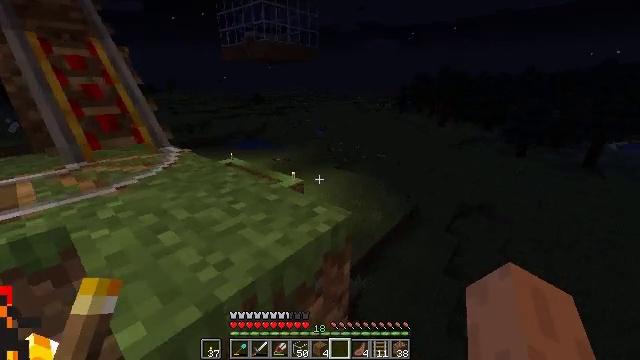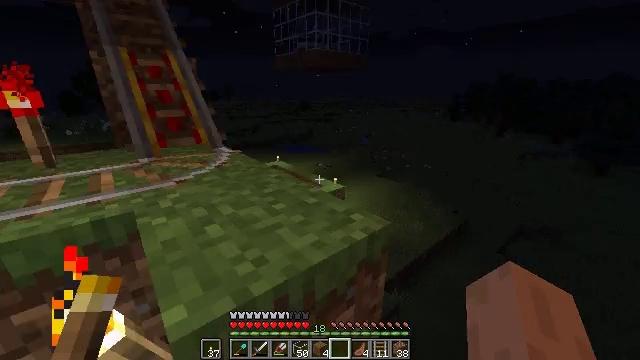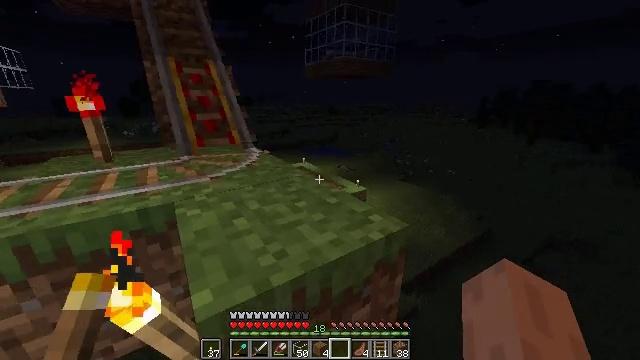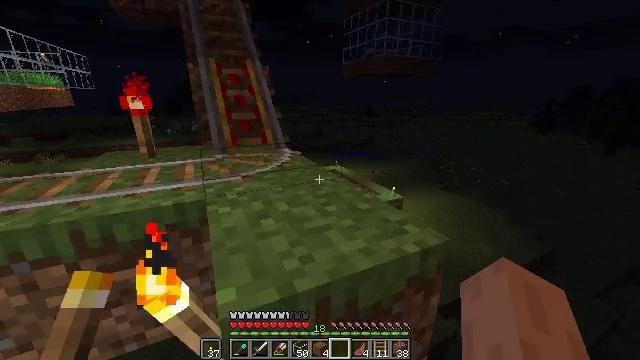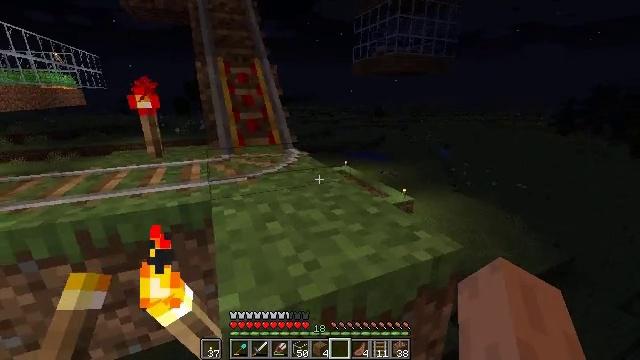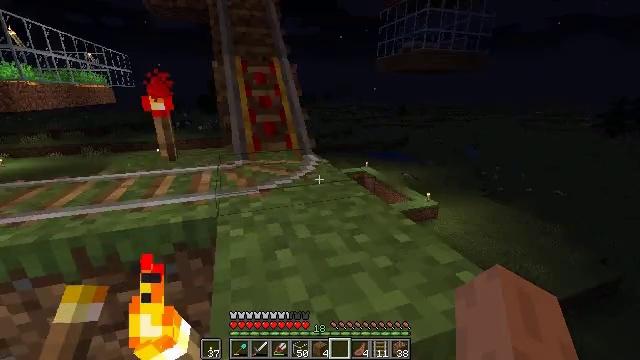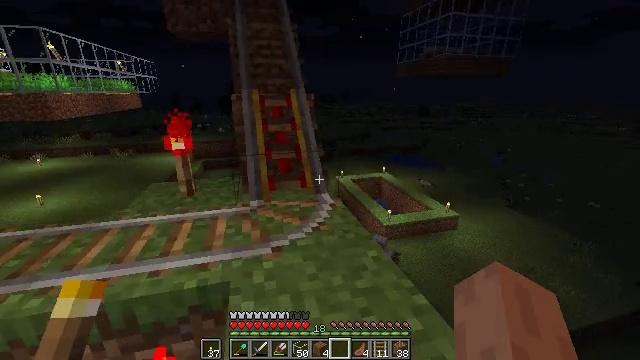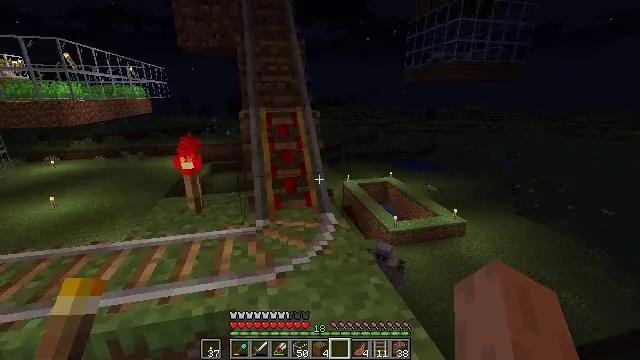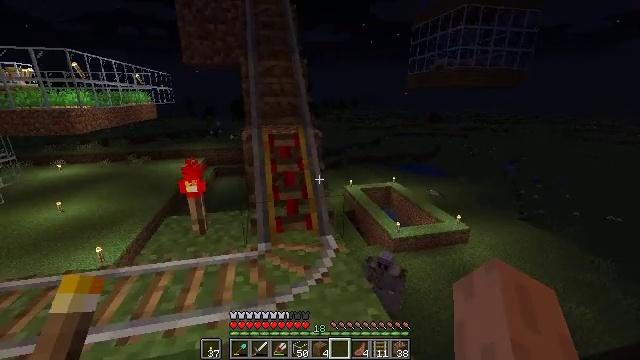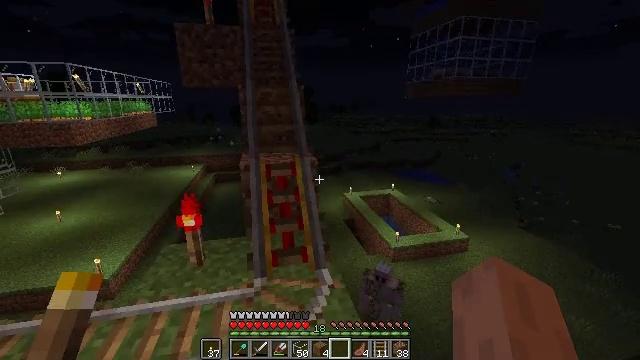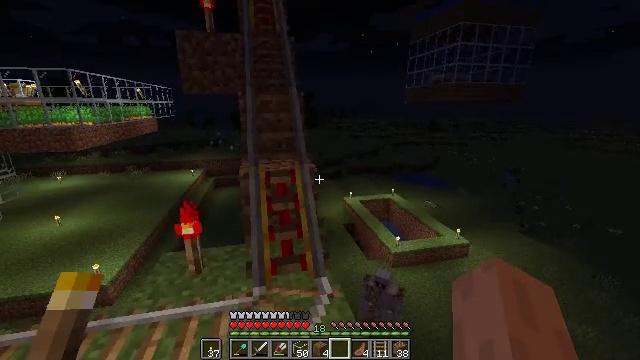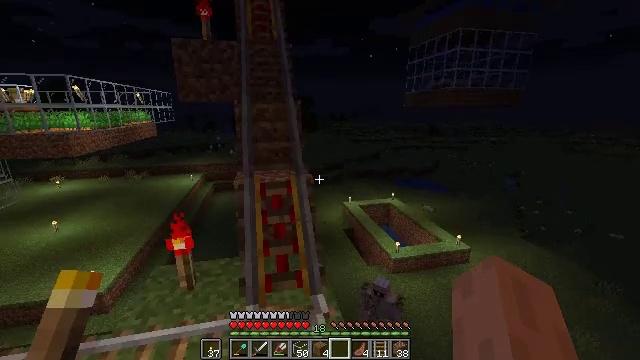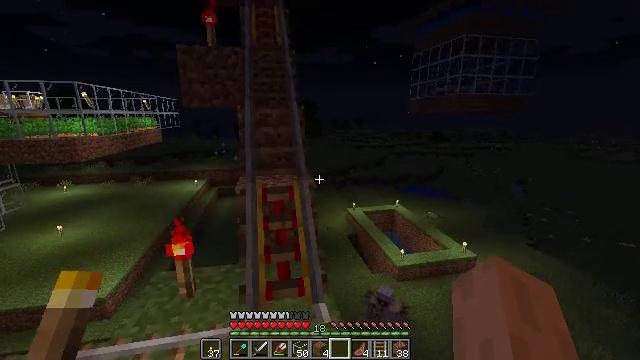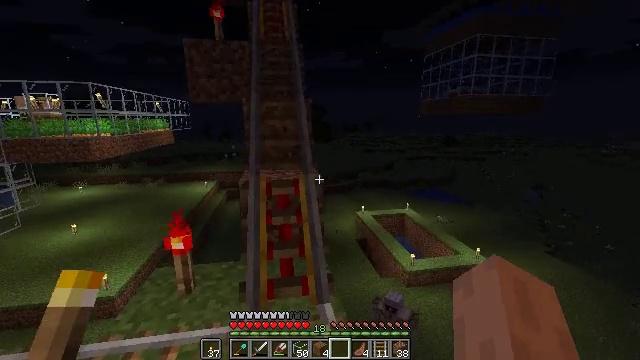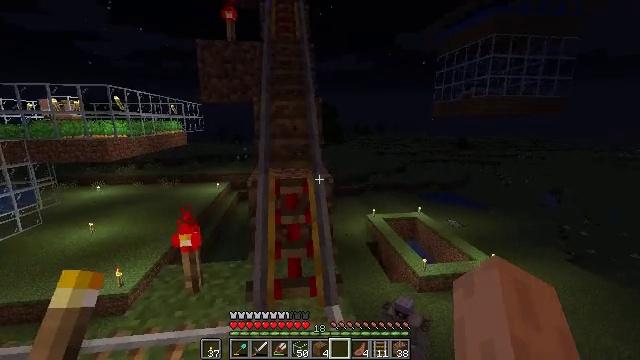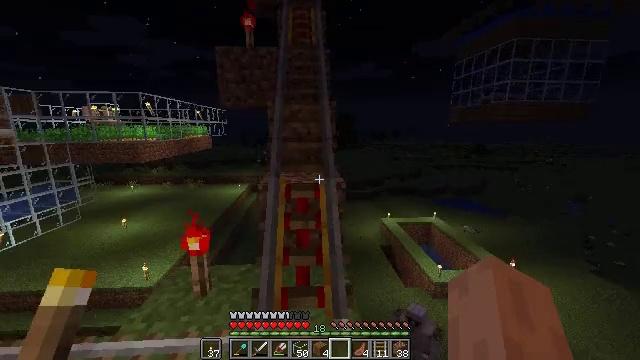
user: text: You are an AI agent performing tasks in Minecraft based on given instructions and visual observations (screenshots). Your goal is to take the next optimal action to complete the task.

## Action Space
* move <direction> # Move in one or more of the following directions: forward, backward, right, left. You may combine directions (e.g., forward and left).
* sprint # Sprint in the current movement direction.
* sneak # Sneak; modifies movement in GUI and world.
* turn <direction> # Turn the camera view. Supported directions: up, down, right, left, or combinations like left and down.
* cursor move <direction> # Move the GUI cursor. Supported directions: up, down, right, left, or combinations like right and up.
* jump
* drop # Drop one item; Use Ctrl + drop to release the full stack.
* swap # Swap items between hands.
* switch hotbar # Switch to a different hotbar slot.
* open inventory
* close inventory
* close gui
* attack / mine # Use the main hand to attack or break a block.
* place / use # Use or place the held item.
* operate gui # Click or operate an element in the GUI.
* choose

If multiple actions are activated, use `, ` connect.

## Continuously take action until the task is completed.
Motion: motion action
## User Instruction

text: Remove the glass to use the space.
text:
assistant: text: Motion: turn left and up
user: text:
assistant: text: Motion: turn left
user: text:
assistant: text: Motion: turn left
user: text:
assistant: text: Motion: move forward, turn left
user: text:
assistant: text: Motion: move forward, turn left
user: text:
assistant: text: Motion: move forward, turn left, jump
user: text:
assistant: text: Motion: move forward, turn left, jump
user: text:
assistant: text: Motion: move forward, jump
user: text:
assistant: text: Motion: move forward, jump
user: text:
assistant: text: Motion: move forward, jump
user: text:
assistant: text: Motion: move forward, jump
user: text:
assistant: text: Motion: move forward, turn up, jump
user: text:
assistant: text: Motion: move forward, turn left, jump
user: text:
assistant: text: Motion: move forward, sprint, turn left, jump
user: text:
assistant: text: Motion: move forward, sprint, turn left, jump
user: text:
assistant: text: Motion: move forward, sprint, turn left, jump
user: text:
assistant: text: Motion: move forward, sprint, turn left, jump
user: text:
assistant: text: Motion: move forward, jump
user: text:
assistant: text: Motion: move forward, jump
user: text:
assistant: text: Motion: move forward, turn up, jump
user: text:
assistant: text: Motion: move forward, turn up, jump
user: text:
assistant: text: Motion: move forward, turn up, jump
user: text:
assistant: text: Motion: move forward, turn right and up, jump
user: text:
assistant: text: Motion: move forward, sprint, turn up, jump
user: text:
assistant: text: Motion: move forward, sprint, turn up, jump
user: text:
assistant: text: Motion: move forward, sprint, turn up, jump
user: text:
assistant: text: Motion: move forward, sprint, turn up, jump
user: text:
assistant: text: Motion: move forward, jump
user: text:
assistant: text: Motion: move forward, turn up, jump
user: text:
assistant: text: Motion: move forward, turn up, jump